Question: I am trying to make a 'React' web chat platform using 'webRTC', 'socket.io-client', and 'simple-peer'. I followed a tutorial and used their code but I keep getting this error.

The error happens every second or so and I'm not sure why.
---
Here is my code for the component ('Room.js') that I am importing in my 'App.js':
'''
import React, { useEffect, useState, useRef } from 'react';
import '../App.css';
import io from "socket.io-client";
import Peer from "simple-peer";
import styled from "styled-components";
const Container = styled.div'
height: 100vh;
width: 100%;
display: flex;
flex-direction: column;
';
const Row = styled.div'
display: flex;
width: 100%;
';
const Video = styled.video'
border: 1px solid blue;
width: 50%;
height: 50%;
';
function Room() {
const [yourID, setYourID] = useState("");
const [users, setUsers] = useState({});
const [stream, setStream] = useState();
const [receivingCall, setReceivingCall] = useState(false);
const [caller, setCaller] = useState("");
const [callerSignal, setCallerSignal] = useState();
const [callAccepted, setCallAccepted] = useState(false);
const userVideo = useRef();
const partnerVideo = useRef();
const socket = useRef();
useEffect(() => {
socket.current = io.connect("/");
navigator.mediaDevices.getUserMedia({ video: true, audio: true }).then(stream => {
setStream(stream);
if (userVideo.current) {
userVideo.current.srcObject = stream;
}
})
socket.current.on("yourID", (id) => {
setYourID(id);
})
socket.current.on("allUsers", (users) => {
setUsers(users);
})
socket.current.on("hey", (data) => {
setReceivingCall(true);
setCaller(data.from);
setCallerSignal(data.signal);
})
}, []);
function callPeer(id) {
const peer = new Peer({
initiator: true,
trickle: false,
config: {
iceServers: [
{
urls: "stun:numb.viagenie.ca",
username: "sultan1640@gmail.com",
credential: "98376683"
},
{
urls: "turn:numb.viagenie.ca",
username: "sultan1640@gmail.com",
credential: "98376683"
}
]
},
stream: stream,
});
peer.on("signal", data => {
socket.current.emit("callUser", { userToCall: id, signalData: data, from: yourID })
})
peer.on("stream", stream => {
if (partnerVideo.current) {
partnerVideo.current.srcObject = stream;
}
});
socket.current.on("callAccepted", signal => {
setCallAccepted(true);
peer.signal(signal);
})
}
function acceptCall() {
setCallAccepted(true);
const peer = new Peer({
initiator: false,
trickle: false,
stream: stream,
});
peer.on("signal", data => {
socket.current.emit("acceptCall", { signal: data, to: caller })
})
peer.on("stream", stream => {
partnerVideo.current.srcObject = stream;
});
peer.signal(callerSignal);
}
let UserVideo;
if (stream) {
UserVideo = (
<Video playsInline muted ref={userVideo} autoPlay />
);
}
let PartnerVideo;
if (callAccepted) {
PartnerVideo = (
<Video playsInline ref={partnerVideo} autoPlay />
);
}
let incomingCall;
if (receivingCall) {
incomingCall = (
<div>
<h1>{caller} is calling you</h1>
<button onClick={acceptCall}>Accept</button>
</div>
)
}
return (
<Container>
<Row>
{UserVideo}
{PartnerVideo}
</Row>
<Row>
{Object.keys(users).map(key => {
if (key === yourID) {
return null;
}
return (
<button onClick={() => callPeer(key)}>Call {key}</button>
);
})}
</Row>
<Row>
{incomingCall}
</Row>
</Container>
);
}
export default Room;
'''
Here is my 'App.js' file:
'''
import React from 'react';
import { BrowserRouter as Router, Route, Switch } from 'react-router-dom'
import './App.css';
import { ApolloProvider } from '@apollo/react-hooks';
import ApolloClient from 'apollo-boost';
import coverImg from './assets/videochat.jpg';
//components
import Room from './pages/Room';
import Cover from './components/Cover'
const client = new ApolloClient({
request: operation => {
const token = localStorage.getItem('User_token');
operation.setContext({
headers: {
authorization: token ? 'Bearer ${token}' : ''
}
});
},
uri: '/graphql'
});
function App() {
return (
<ApolloProvider client={client}>
<Router>
<>
<Navbar />
<Switch>
<Route exact path="/" component={Cover}/>
<Route path='/create-room' component={Room} />
</Switch>
</>
</Router>
</ApolloProvider>
);
}
export default App;
'''
And then here is my 'server.js' file:
'''
// const express = require('express')
// const app = express()
// const server = require('http').Server(app)
// const io = require('socket.io')(server)
// const { v4: uuidV4 } = require('uuid')
// app.set('view engine', 'ejs')
// app.use(express.static('public'))
// app.get('/create-room', (req, res) => {
// console.log("does this work")
// res.redirect('/${uuidV4()}')
// })
// app.get('/:room', (req, res) => {
// res.render('../client/src/pages/room', { roomId: req.params.room })
// })
// io.on('connection', socket => {
// socket.on('join-room', (roomId, userId) => {
// if (!person[socket.id]) {
// person[socket.id] = socket.id;
// }
// socket.emit("yourID", socket.id);
// io.sockets.emit("allUsers", person);
// socket.on("disconnect", () => {
// delete person[socket.id];
// });
// socket.on("callUser", (data) => {
// io.to(data.userToCall).emit("hey", {
// signal: data.signalData,
// from: data.from,
// });
// });
// socket.on("acceptCall", (data) => {
// io.to(data.to).emit("callAccepted", data.signal);
// });
// socket.join(roomId)
// socket.to(roomId).broadcast.emit('user-connected', userId)
// socket.on('disconnect', () => {
// socket.to(roomId).broadcast.emit('user-disconnected', userId)
// })
// })
// })
// server.listen(3000)
const express = require("express");
const http = require("http");
const app = express();
const server = http.createServer(app);
const socket = require("socket.io");
const io = socket(server);
const users = {};
io.on('connection', socket => {
if (!users[socket.id]) {
users[socket.id] = socket.id;
}
socket.emit("yourID", socket.id);
io.sockets.emit("allUsers", users);
socket.on('disconnect', () => {
delete users[socket.id];
})
socket.on("callUser", (data) => {
io.to(data.userToCall).emit('hey', {signal: data.signalData, from: data.from});
})
socket.on("acceptCall", (data) => {
io.to(data.to).emit('callAccepted', data.signal);
})
});
// For some reason the console.log is not printed either
server.listen(3000, () => console.log('server is running on port 3000'));
'''
This is my project file structure:
'''
project name
.env
package.json
package-lock.json
.gitignore
server
server.js
client
public
react-images
src
pages
Room.js
App.js
index.js
App.css
App.test.js
serviceWorker.js
setupTests.js
.gitIgnore
package.json
package-lock.js
README.md
'''
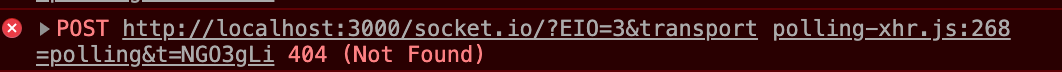
Answer: I was able to figure out my error and thought to post it here for any future people.
In my 'server.js' file I needed it to run on a different port so that my actual client side code use the server on a different port. To do this you just have to change this:
'server.listen(3000, () => console.log('server is running on port 3000'));'
to this:
'server.listen(8000, () => console.log('server is running on port 8000'));'
Changing that line means that your server will run on http://localhost:8000. Another one of my errors was that my client side code was not linked to the server, which means that all of the code I wrote in 'server.js' was irrelevant to the client side code.
To change this you have to add a line to the 'package.json' file in the 'client' folder. Instead of having this:
'''
{
"name": "client",
"version": "0.1.0",
"private": true,
"dependencies": {
"@apollo/react-hooks": "^4.0.0",
'''
change it to this:
'''
{
"name": "client",
"version": "0.1.0",
"private": true,
"proxy": "http://localhost:8000",
"dependencies": {
"@apollo/react-hooks": "^4.0.0",
'''
Now your code should work! Good Luck!!!